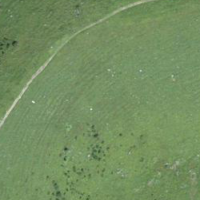
EUNIS habitat code: 24
Species observed at this site:
Acherontia atropos
Zygaena transalpina
Bufo bufo
Agapanthia villosoviridescens
Stauroderus scalaris
Spinus spinus
Astrantia major
Mythimna conigera
Aeshna affinis
Aplocera praeformata
Misumena vatia
Alcis repandata
Chersotis cuprea
Cosmia trapezina
Lathronympha strigana
Rumex alpinus